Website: bh-photo
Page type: address-validator
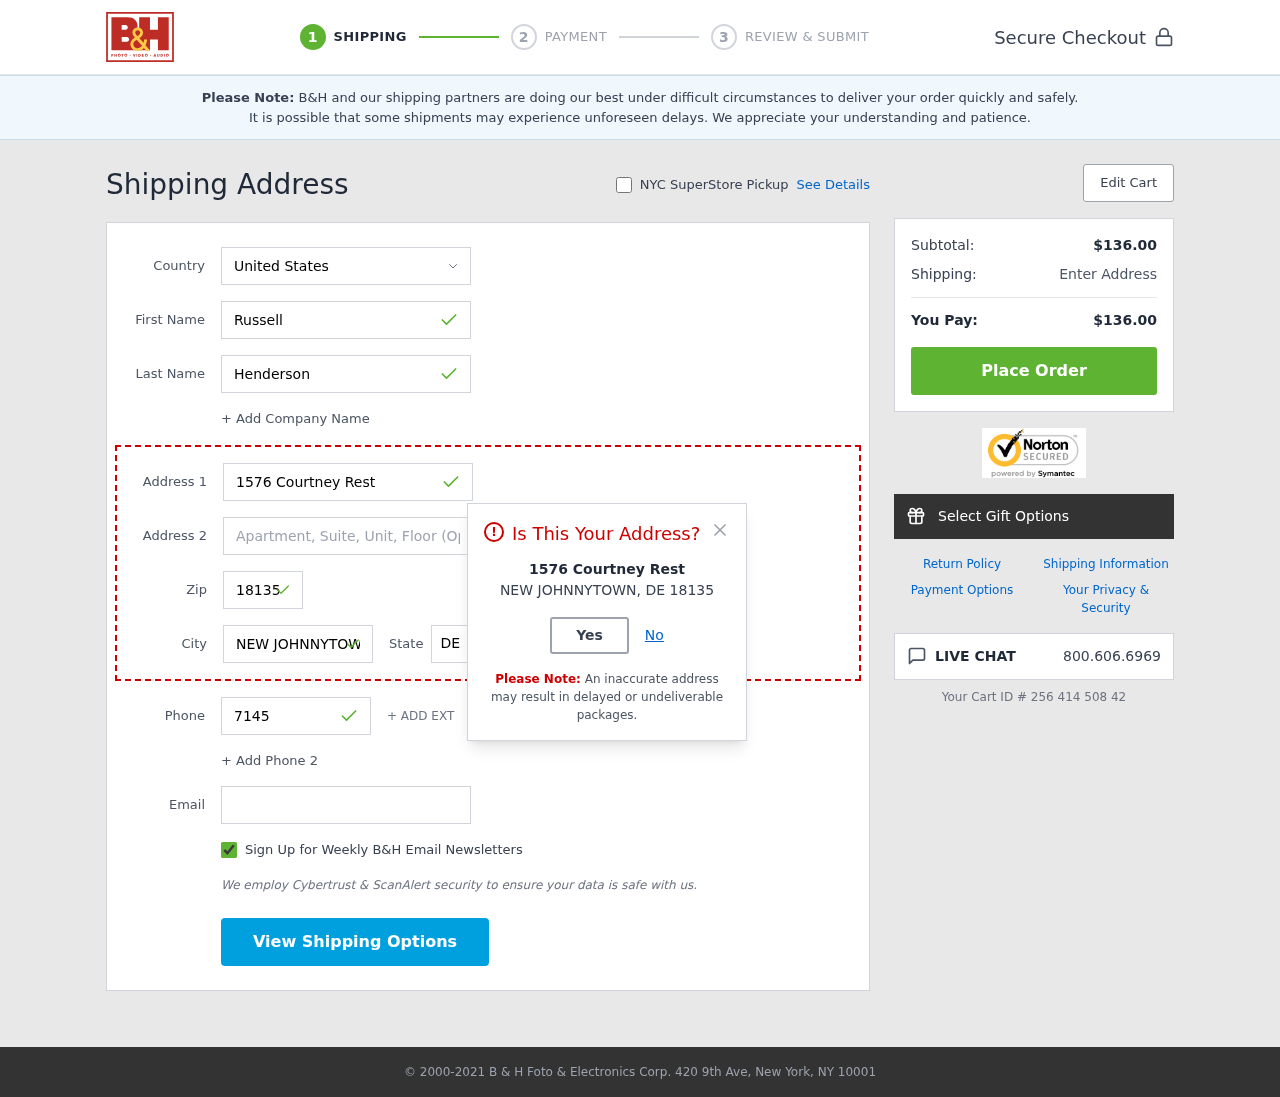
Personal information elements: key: PII_CITY
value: New Johnnytown
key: PII_COUNTRY
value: United States
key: PII_EMAIL
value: russell.henderson@hotmail.com
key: PII_FIRSTNAME
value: Russell
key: PII_LASTNAME
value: Henderson
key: PII_PHONE
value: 7145660029
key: PII_POSTCODE
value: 18135
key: PII_STATE_ABBR
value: DE
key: PII_STREET
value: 1576 Courtney Rest
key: PII_CITY_MODAL
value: NEW JOHNNYTOWN
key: PII_POSTCODE_FULL
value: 18135
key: PII_POSTCODE_NUMERIC
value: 18135
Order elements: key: ORDER_SUBTOTAL
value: $136.00
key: ORDER_TOTAL
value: $136.00
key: ORDER_ID
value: Your Cart ID # 256 414 508 42